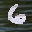
Label: 6